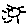
Label: sun